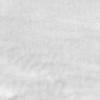
Label: no_change